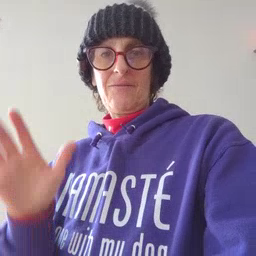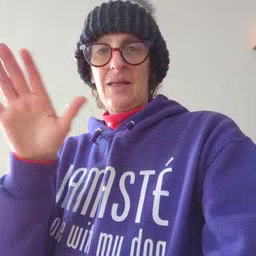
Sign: flag